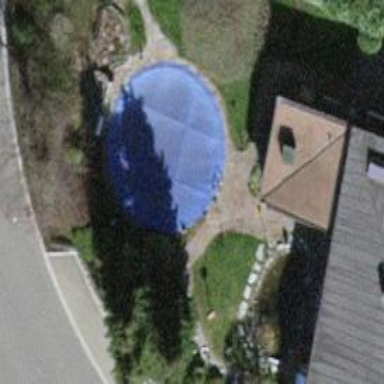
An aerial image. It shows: Swimming pool located in leisure land.